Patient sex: F
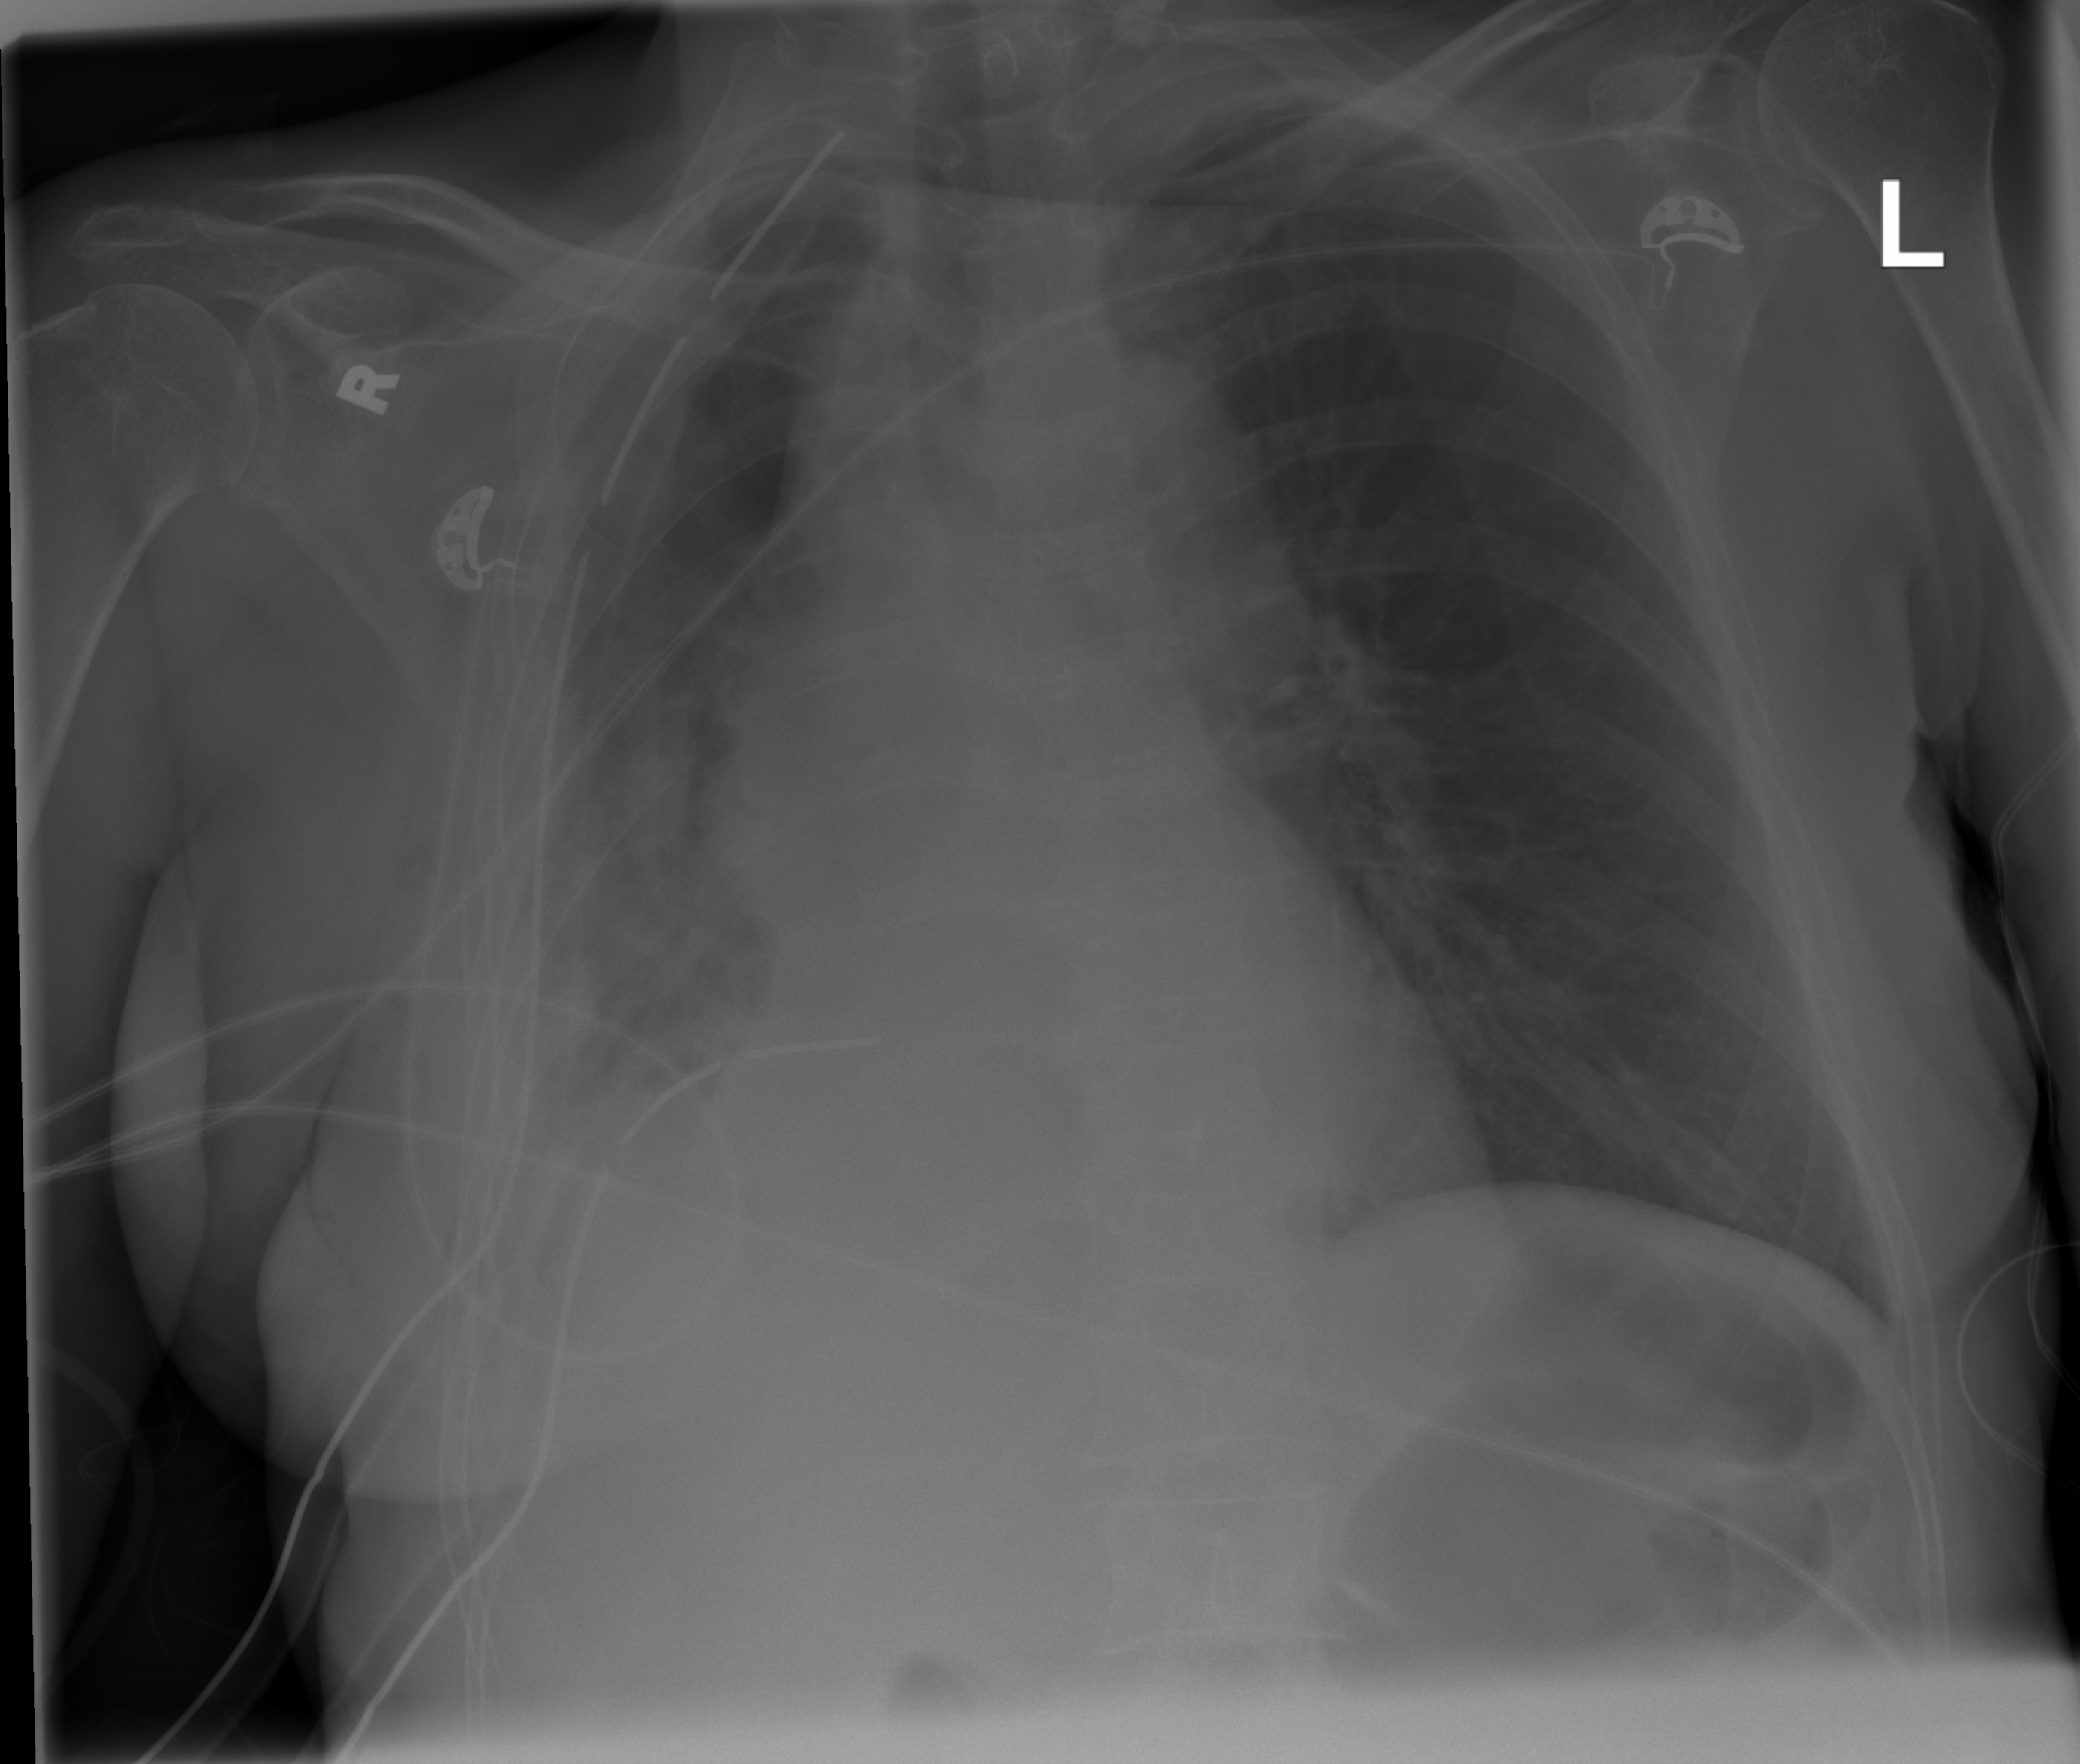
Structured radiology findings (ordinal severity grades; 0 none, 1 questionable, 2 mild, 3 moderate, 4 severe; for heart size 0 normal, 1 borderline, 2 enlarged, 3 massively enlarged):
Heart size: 2
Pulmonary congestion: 0
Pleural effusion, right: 0
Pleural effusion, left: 0
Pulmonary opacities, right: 2
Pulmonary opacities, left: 0
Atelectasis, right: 2
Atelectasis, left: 1